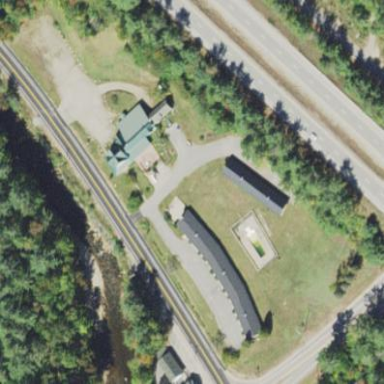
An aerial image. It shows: Motel.